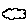
Label: cloud